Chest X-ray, AP view. Patient: 49 years old, sex F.
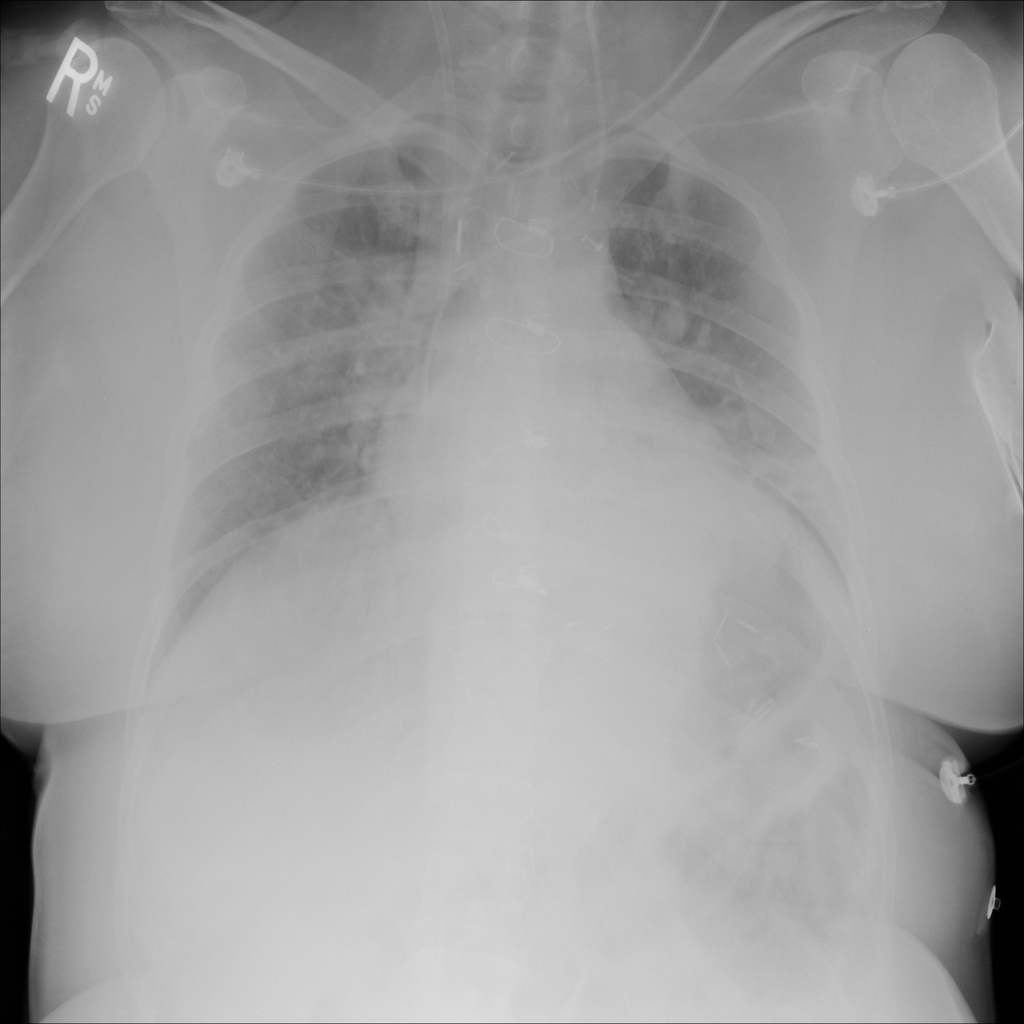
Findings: No Finding